Question: O.S. : Microsoft Windows 8.1
Developing Application: Microsoft Visual Studio 2013 (WPF App development)
I have moved from Windows 7 to Windows 8.1 and now my old apps which i had developed in VS2012 have a weird manner. because my language is right-to-left, i use 'RightToLeft' for 'FlowDirection'. it was working fine as all text was showing on the left side of 'CheckBox' but now the tick sign of 'CheckBox' is mirrored like this:

the tick sign is not correct even in a right-to-left language. is this because O.S. or the VS2013 and how can i fix it? do i need to create a template? thanks.
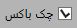
Answer: I had the same problem, and this is the best solution i found. The path is what draws the tick, so just changing its flow direction back to LeftToRight makes it draw as you would expect.
'''
<CheckBox Content="My Checkbox" FlowDirection="RightToLeft">
<CheckBox.Resources>
<Style TargetType="{x:Type Path}">
<Setter Property="FlowDirection" Value="LeftToRight"/>
</Style>
</CheckBox.Resources>
</CheckBox>
'''